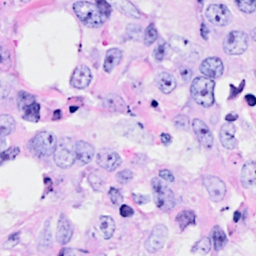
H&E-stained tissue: Breast